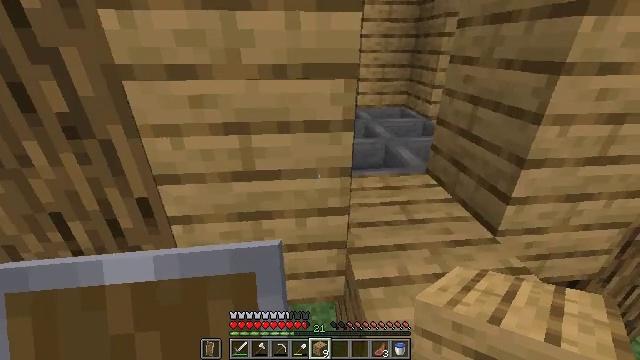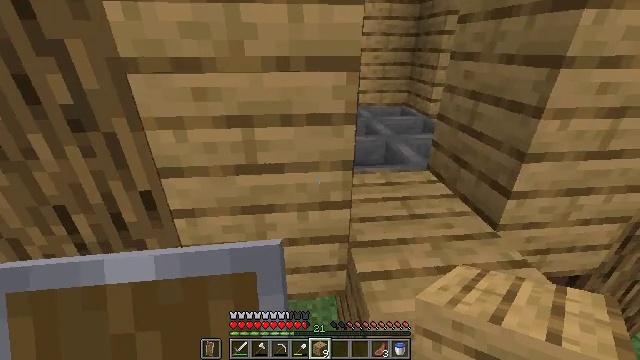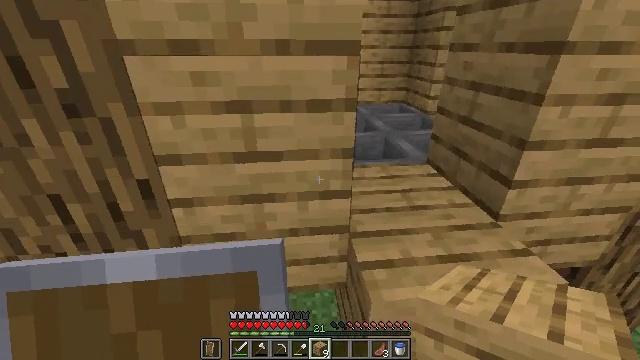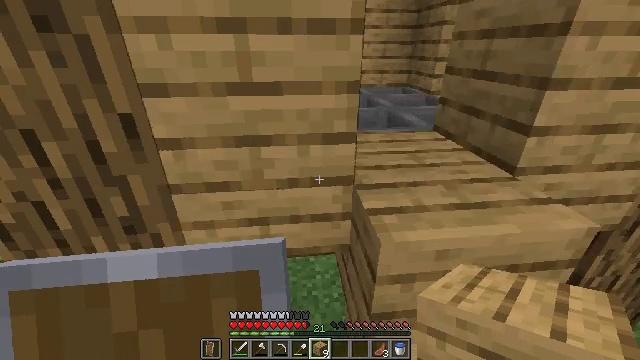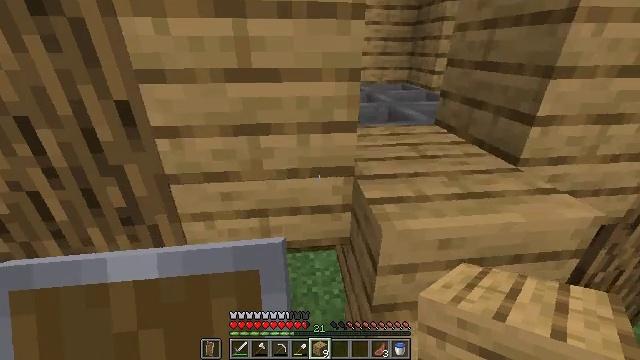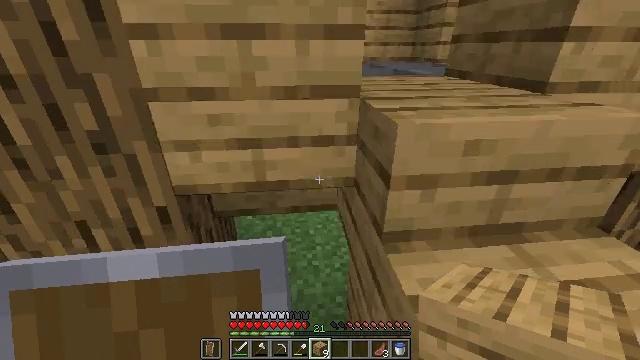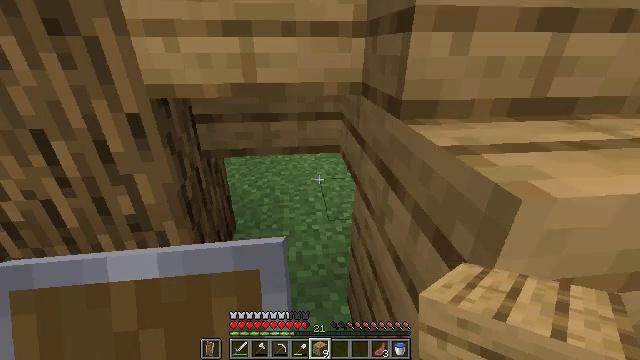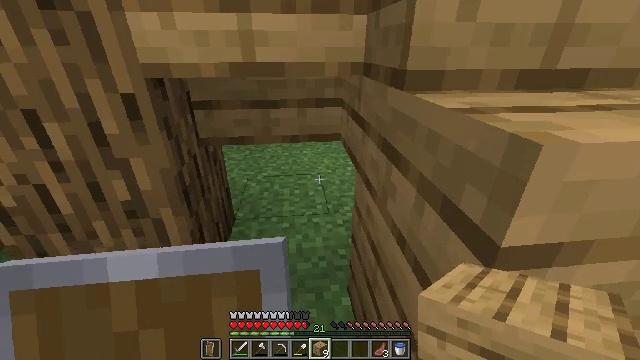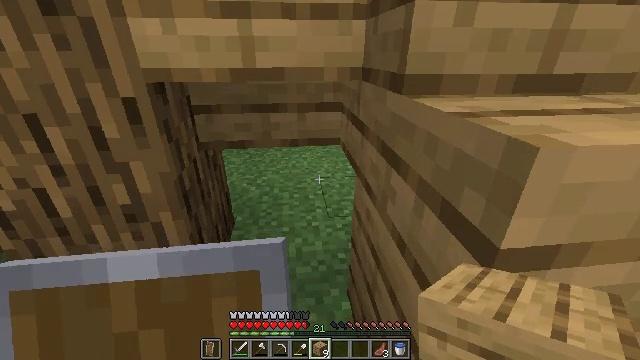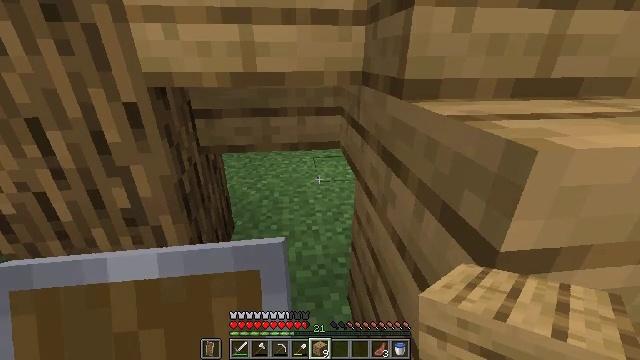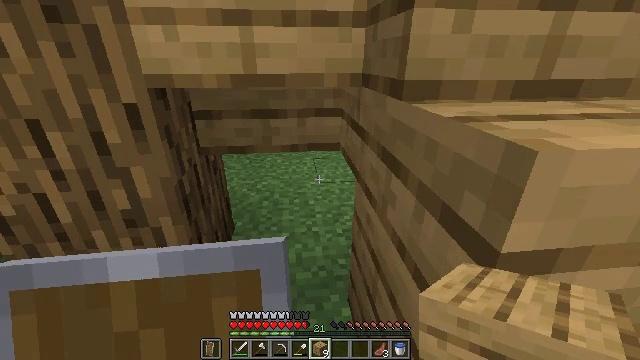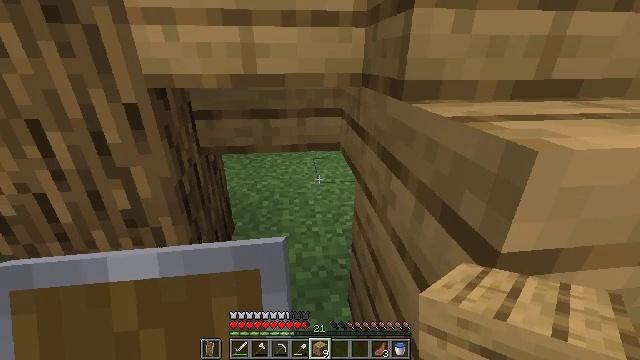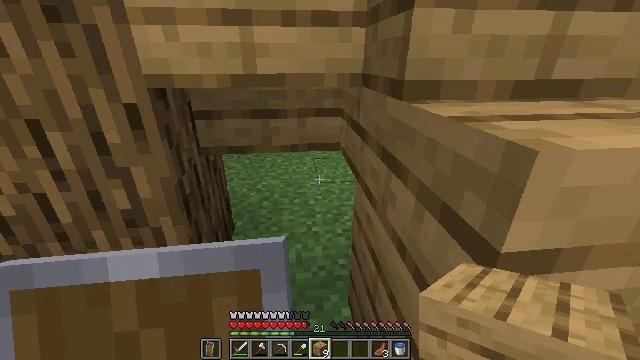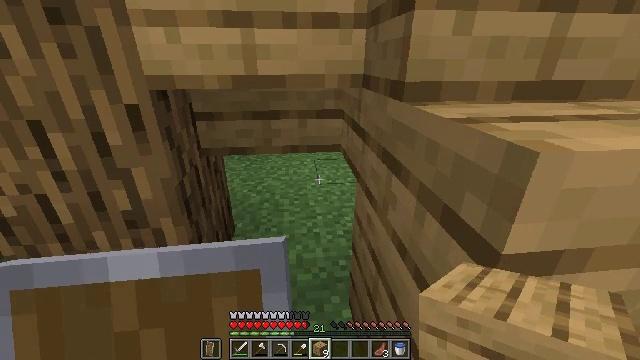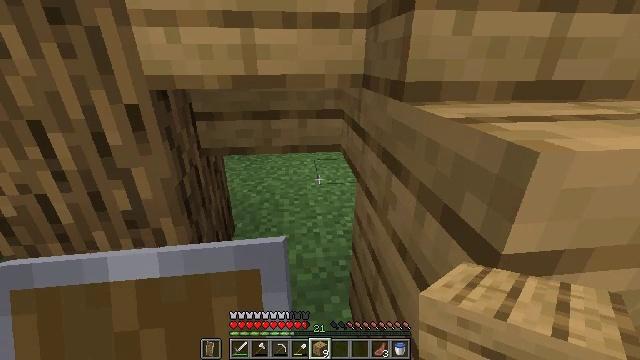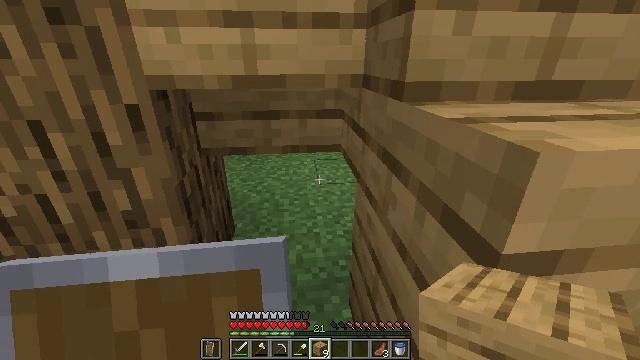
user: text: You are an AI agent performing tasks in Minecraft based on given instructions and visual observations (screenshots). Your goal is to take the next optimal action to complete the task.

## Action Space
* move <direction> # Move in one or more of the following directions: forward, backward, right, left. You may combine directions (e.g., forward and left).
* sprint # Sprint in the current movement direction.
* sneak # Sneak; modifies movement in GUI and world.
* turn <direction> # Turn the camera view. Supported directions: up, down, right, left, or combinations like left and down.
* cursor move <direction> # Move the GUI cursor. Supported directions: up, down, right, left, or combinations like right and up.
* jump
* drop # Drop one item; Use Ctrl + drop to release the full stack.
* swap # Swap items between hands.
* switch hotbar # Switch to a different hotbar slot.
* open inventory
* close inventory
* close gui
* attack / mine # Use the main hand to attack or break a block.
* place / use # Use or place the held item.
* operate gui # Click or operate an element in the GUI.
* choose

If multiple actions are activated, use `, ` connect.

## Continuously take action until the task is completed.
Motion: motion action
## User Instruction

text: Combine wool in the crafting grid to craft a white carpet.
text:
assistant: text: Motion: no_op
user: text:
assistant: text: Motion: no_op
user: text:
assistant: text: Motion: no_op
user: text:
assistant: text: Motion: no_op
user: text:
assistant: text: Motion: no_op
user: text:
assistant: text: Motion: no_op
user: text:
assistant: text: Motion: no_op
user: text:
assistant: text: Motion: no_op
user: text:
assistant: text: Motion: no_op
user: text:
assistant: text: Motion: no_op
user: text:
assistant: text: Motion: no_op
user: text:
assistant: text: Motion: no_op
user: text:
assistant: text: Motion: no_op
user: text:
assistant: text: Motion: no_op
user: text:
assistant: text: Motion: no_op
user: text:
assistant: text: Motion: no_op
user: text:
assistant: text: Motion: no_op
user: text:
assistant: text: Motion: no_op
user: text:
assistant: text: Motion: no_op
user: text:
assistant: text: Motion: no_op
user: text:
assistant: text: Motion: no_op
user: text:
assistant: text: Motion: no_op
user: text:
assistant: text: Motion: no_op
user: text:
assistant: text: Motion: no_op
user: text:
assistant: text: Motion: no_op
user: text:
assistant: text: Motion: no_op
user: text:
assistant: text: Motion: no_op
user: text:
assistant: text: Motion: no_op
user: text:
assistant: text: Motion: no_op
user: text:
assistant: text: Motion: no_op